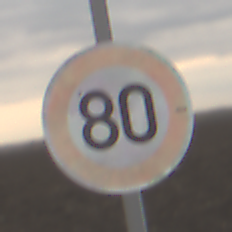
Verkehrszeichen: Geschwindigkeit80
Umgebung: Outdoor, Nature
Tageszeit: MorningAfternoon
Wetter: Overcast
Licht: Natural
Jahreszeit: NotSpecified
Kontrast: LowContrast